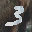
Label: 3